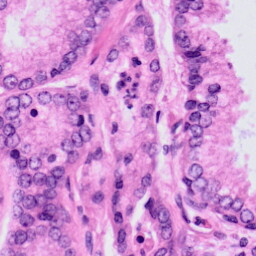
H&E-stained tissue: Prostate